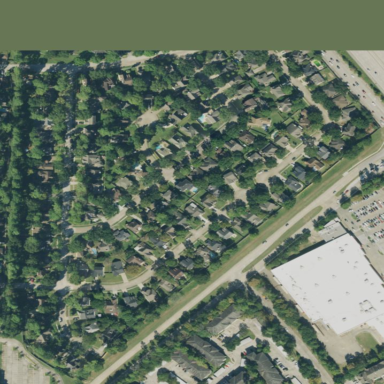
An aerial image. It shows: Residential area within neighborhood.